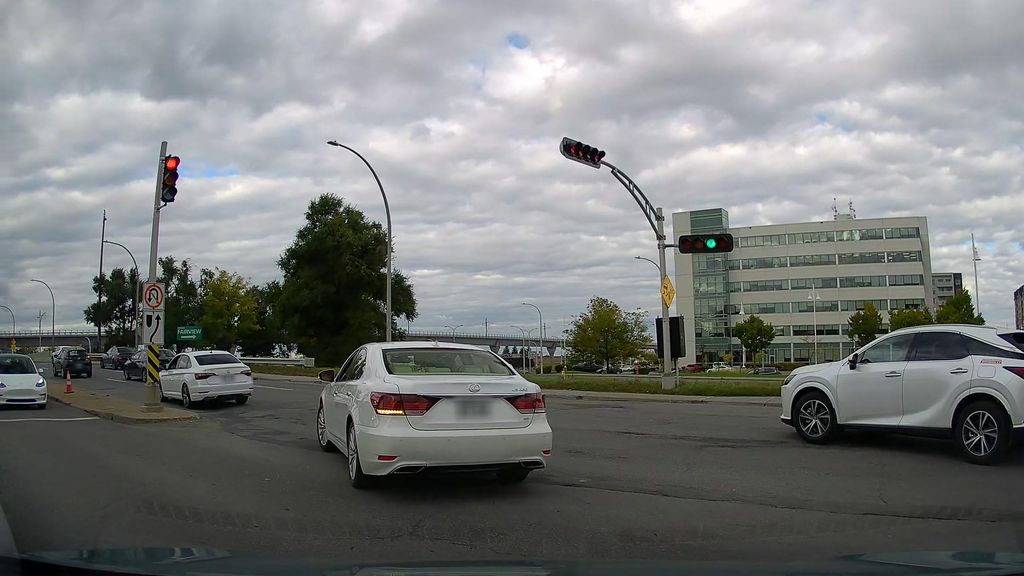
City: montreal